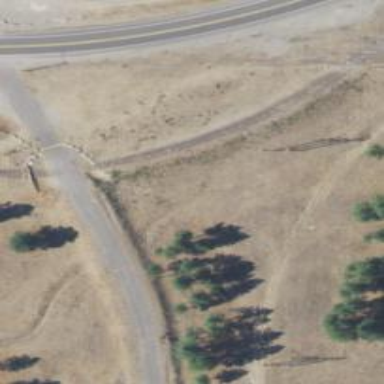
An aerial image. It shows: Disused railway spur line.